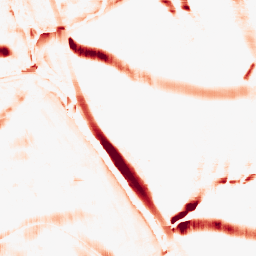
Category: morphological
Decomposition family: morphological_rect
Decomposition parameters: operation: opening
width: 20
height: 20
Upsampling method: bspline
Upsampling parameters: scale: 2
Upsampling scale: 2